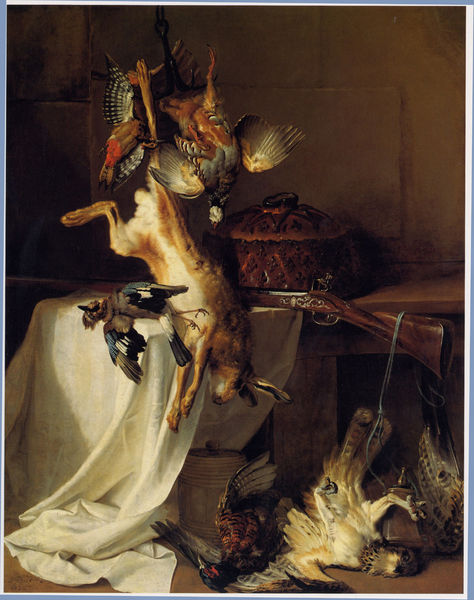
Titel: Jagdgewehr, Pastete und erlegtes Wild
Künstler: Jean Baptiste Oudry
Standort: Stockholm
Institution: Nationalmuseum
Schlagwörter: blau, dunkel, falke, feder, flügel, gemälde, körper, schatten, vogel, weiß, grün, braun, frankreich, licht, raum, schwarz, tisch, zimmer, rot, tier, tiere, tuch, wand, band, barock, federn, gefieder, leiche, rembrandt, stein, taube, tod, tot, holland, niederlande, tischdecke, tischtuch, öl, vögel, boden, schnur, stoff, strick, decke, ohren, hase, keramik, stilleben, stillleben, fell, topf, schnabel, studie, kette, enten, füsse, ölgemälde, wild, tafel, korb, pfoten, kordel, platte, fallen, griff, vanitas, eisen, truhe, arrangement, gefäß, haken, hängen, dose, seil, leichen, waffe, wei0, kiste, schachtel, eichelhäher, jagd, kasten, küche, geflügel, truthahn, fuchs, hängend, beute, fasan, fasane, hochwild, jagdstilleben, jagdstillleben, jagdstück, kaninchen, läufe, niederwild, gewehr, habicht, jagdbeute, flinte, opfer, terrine, hahn, rebhuhn, huhn, rabe, schatulle, eimer, schrotflinte, schusswaffe, eule, jagen, faß, hühner, flechtwerk, schnepfe, trophäen, schnepfen, jagdbild, kadaver, jagdgewehr, bussard, brotkorb, perlhuhn, elster, gewähr, bremer, de witt, eichelheer, falknerei, jagdtrophäen, weenix, ihr, vanitasmotiv, jagderfolg, hase gewehr, beizjagt, beizjagd, gewär, tannenhäher, bussar, #ohr, deckelgefäß, häher, griefvogel